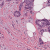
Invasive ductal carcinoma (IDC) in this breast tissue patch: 1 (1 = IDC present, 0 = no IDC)